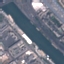
Land use / land cover: River